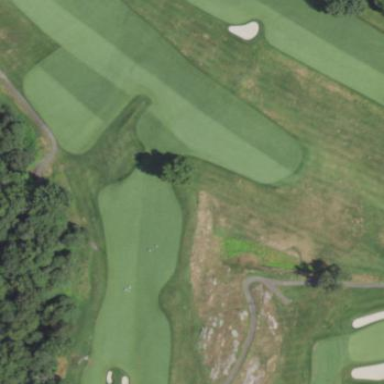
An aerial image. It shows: Scenic golf fairway.